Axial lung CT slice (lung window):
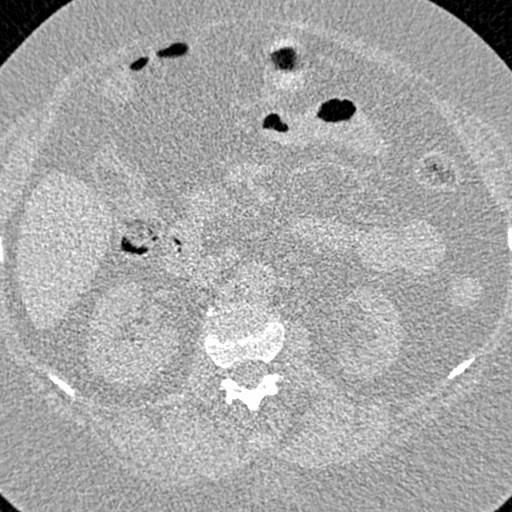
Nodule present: no